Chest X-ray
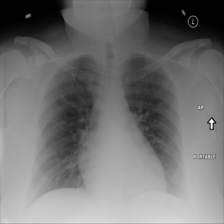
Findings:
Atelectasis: negative
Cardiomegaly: negative
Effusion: negative
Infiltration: negative
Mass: negative
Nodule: negative
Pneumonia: negative
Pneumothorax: negative
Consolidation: negative
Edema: negative
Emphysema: negative
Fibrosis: negative
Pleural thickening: negative
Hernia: negative